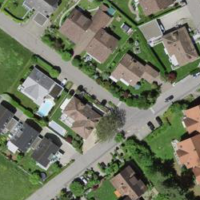
EUNIS habitat code: 55
Species observed at this site:
Ilex aquifolium